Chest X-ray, AP view. Patient: 44 years old, sex M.
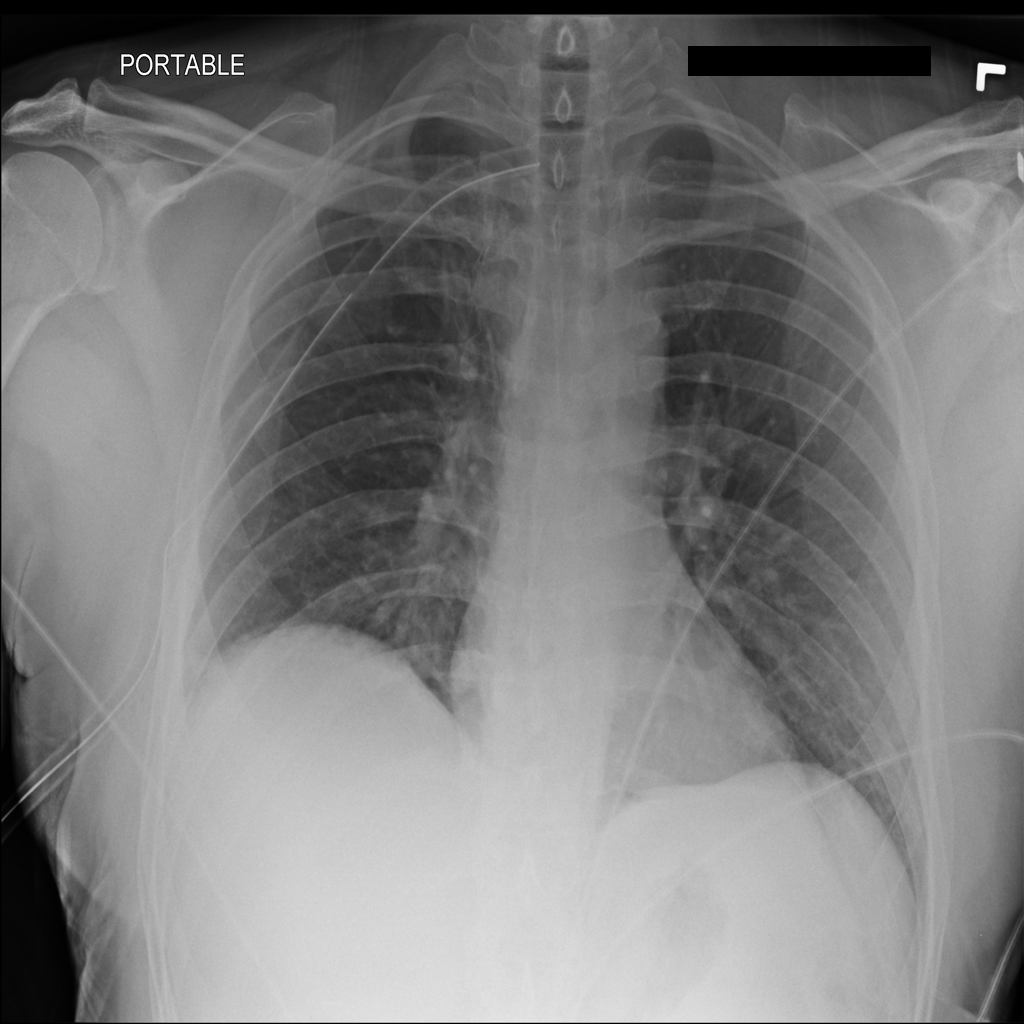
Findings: Pneumothorax